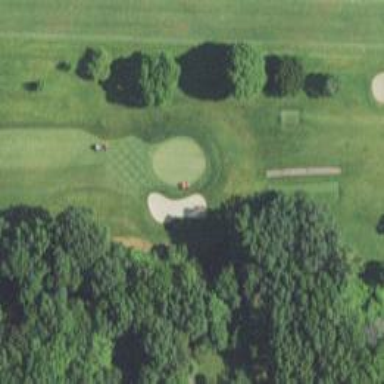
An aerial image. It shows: View of golf hole.